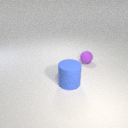
small purple rubber sphere behind large blue rubber cylinder